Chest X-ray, PA view. Patient: 66 years old, sex M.
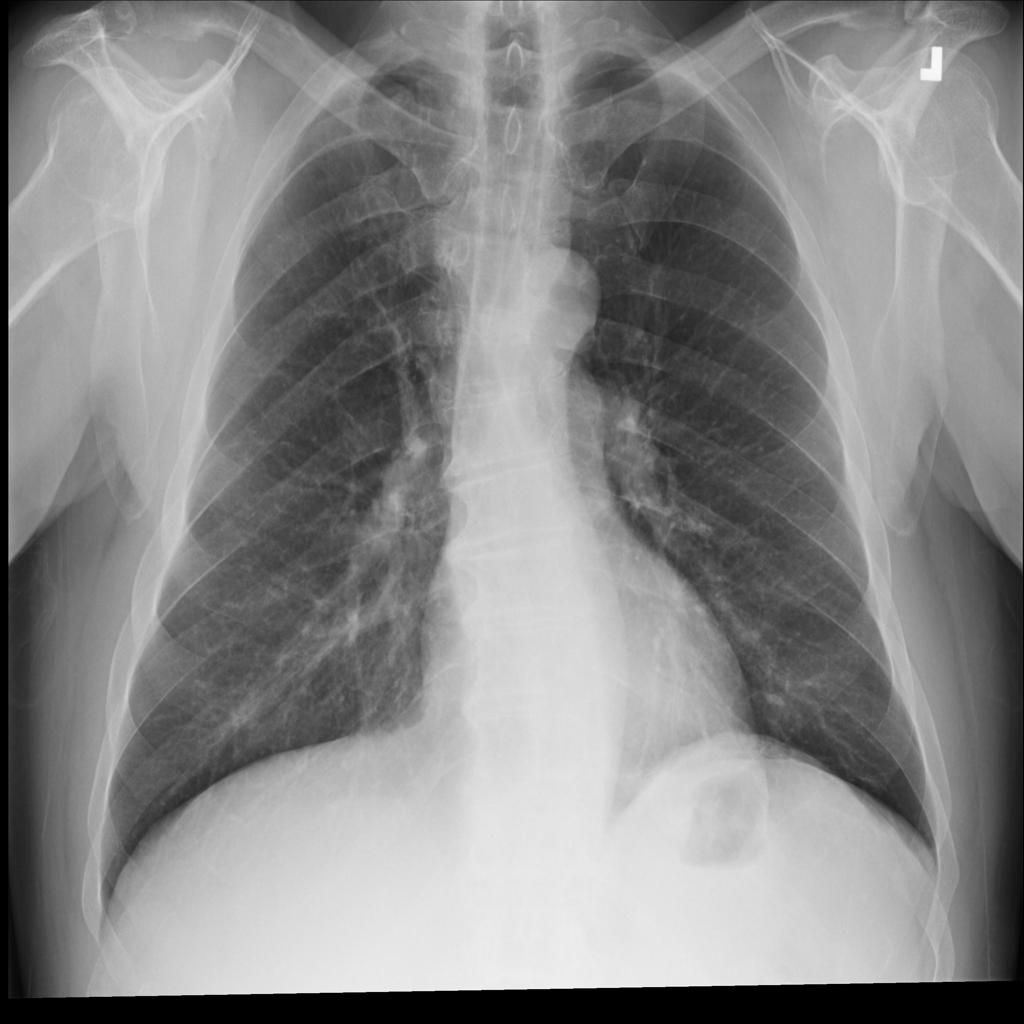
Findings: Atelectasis